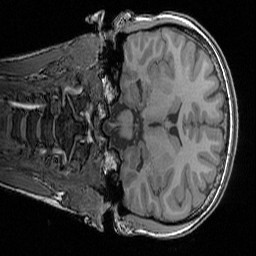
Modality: T1w
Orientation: coronal
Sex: female
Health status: ill
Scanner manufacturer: siemens
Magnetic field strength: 3 T
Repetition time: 1.57 s
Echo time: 0.00342 s